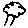
Label: tree